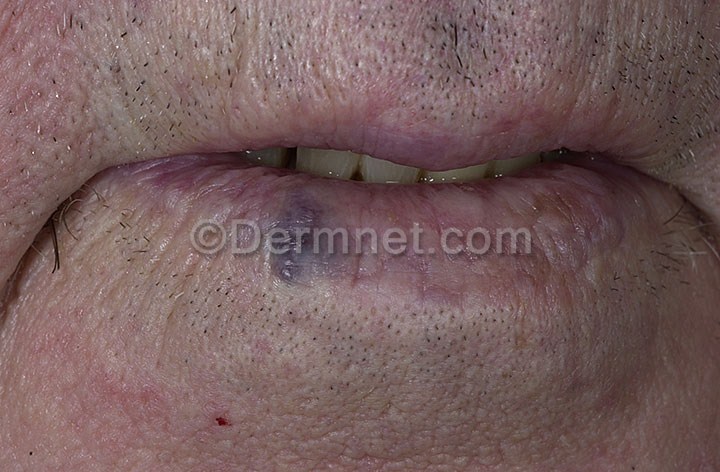
Disease: Vascular Tumors